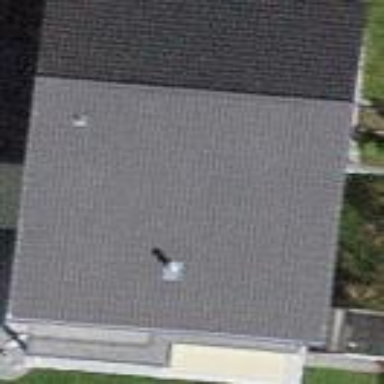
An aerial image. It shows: Simple house.